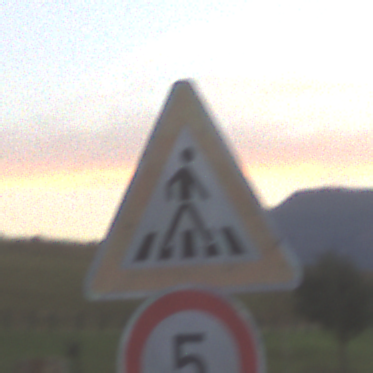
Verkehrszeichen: FussgaengerueberwegLinks
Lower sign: Geschwindigkeit5
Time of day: SunriseSunset
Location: Outdoor (RoadRail)
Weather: PartlyCloudy
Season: NotSpecified
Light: Natural